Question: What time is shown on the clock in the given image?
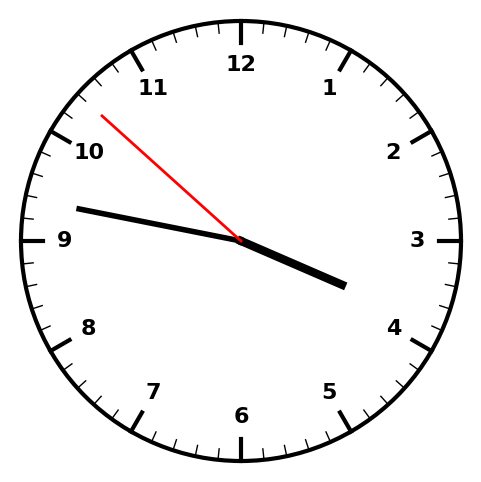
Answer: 03:46:52